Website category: auto
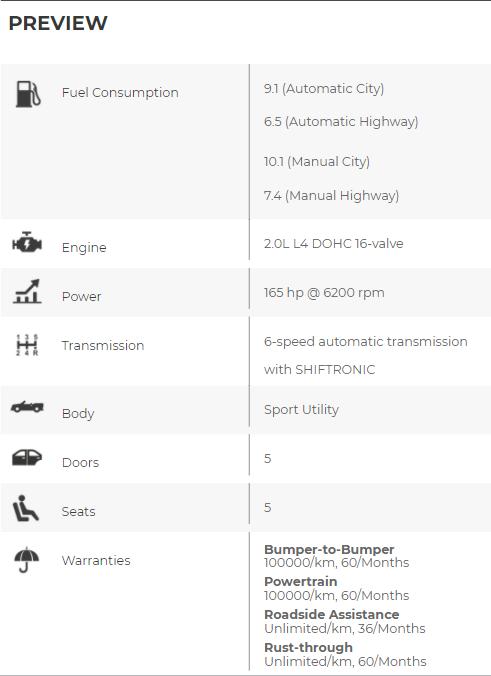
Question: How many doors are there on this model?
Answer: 5

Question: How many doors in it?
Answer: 5

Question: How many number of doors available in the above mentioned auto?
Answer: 5

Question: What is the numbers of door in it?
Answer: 5

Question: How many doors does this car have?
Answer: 5

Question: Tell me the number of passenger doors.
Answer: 5

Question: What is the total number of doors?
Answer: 5

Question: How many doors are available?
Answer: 5

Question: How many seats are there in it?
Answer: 5

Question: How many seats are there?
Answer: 5

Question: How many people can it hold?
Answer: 5

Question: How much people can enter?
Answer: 5

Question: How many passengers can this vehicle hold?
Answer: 5

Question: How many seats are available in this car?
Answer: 5

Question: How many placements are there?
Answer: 5

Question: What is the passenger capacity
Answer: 5

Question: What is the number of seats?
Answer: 5

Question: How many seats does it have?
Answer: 5

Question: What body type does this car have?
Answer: Sport Utility

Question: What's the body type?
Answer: Sport Utility

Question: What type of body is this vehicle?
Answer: Sport Utility

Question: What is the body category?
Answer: Sport Utility

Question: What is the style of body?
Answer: Sport Utility

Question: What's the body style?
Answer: Sport Utility

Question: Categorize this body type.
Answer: Sport Utility

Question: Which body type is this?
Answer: Sport Utility

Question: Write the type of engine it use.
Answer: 2.0L L4 DOHC 16-valve

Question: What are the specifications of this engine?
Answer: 2.0L L4 DOHC 16-valve

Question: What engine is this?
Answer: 2.0L L4 DOHC 16-valve

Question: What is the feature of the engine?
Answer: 2.0L L4 DOHC 16-valve

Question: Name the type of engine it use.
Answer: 2.0L L4 DOHC 16-valve

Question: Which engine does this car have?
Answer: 2.0L L4 DOHC 16-valve

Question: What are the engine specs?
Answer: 2.0L L4 DOHC 16-valve

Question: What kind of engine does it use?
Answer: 2.0L L4 DOHC 16-valve

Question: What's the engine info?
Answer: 2.0L L4 DOHC 16-valve

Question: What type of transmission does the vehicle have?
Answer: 6-speed automatic transmission with SHIFTRONIC

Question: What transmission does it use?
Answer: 6-speed automatic transmission with SHIFTRONIC

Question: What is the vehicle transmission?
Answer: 6-speed automatic transmission with SHIFTRONIC

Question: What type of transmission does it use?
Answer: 6-speed automatic transmission with SHIFTRONIC

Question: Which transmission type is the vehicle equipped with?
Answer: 6-speed automatic transmission with SHIFTRONIC

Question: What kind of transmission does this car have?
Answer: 6-speed automatic transmission with SHIFTRONIC

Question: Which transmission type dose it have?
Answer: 6-speed automatic transmission with SHIFTRONIC

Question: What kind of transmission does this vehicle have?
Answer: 6-speed automatic transmission with SHIFTRONIC

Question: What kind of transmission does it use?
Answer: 6-speed automatic transmission with SHIFTRONIC

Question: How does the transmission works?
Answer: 6-speed automatic transmission with SHIFTRONIC

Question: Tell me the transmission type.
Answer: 6-speed automatic transmission with SHIFTRONIC

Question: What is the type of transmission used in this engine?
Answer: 6-speed automatic transmission with SHIFTRONIC

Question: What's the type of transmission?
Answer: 6-speed automatic transmission with SHIFTRONIC

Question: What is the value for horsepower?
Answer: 165 hp @ 6200 rpm

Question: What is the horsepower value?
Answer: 165 hp @ 6200 rpm

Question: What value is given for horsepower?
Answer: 165 hp @ 6200 rpm

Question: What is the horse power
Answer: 165 hp @ 6200 rpm

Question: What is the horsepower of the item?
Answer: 165 hp @ 6200 rpm

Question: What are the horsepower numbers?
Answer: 165 hp @ 6200 rpm

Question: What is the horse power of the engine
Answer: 165 hp @ 6200 rpm

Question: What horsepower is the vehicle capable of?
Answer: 165 hp @ 6200 rpm

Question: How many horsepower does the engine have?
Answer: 165 hp @ 6200 rpm

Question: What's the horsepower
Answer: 165 hp @ 6200 rpm

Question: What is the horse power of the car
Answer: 165 hp @ 6200 rpm

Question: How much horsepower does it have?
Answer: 165 hp @ 6200 rpm

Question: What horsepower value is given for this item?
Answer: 165 hp @ 6200 rpm

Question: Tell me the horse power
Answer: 165 hp @ 6200 rpm

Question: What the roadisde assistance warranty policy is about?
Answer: Unlimited/km, 36/Months

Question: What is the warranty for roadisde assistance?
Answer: Unlimited/km, 36/Months